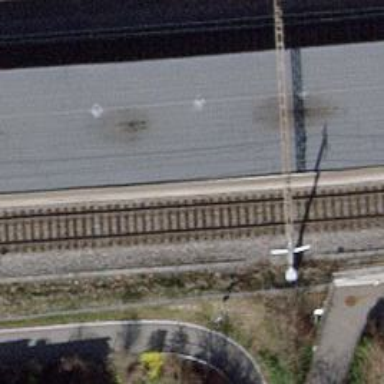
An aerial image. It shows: Public transport stop position along the railway.